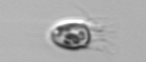
Label: Balanion